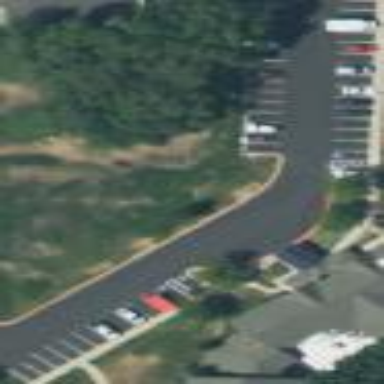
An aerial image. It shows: Parking area with surface.